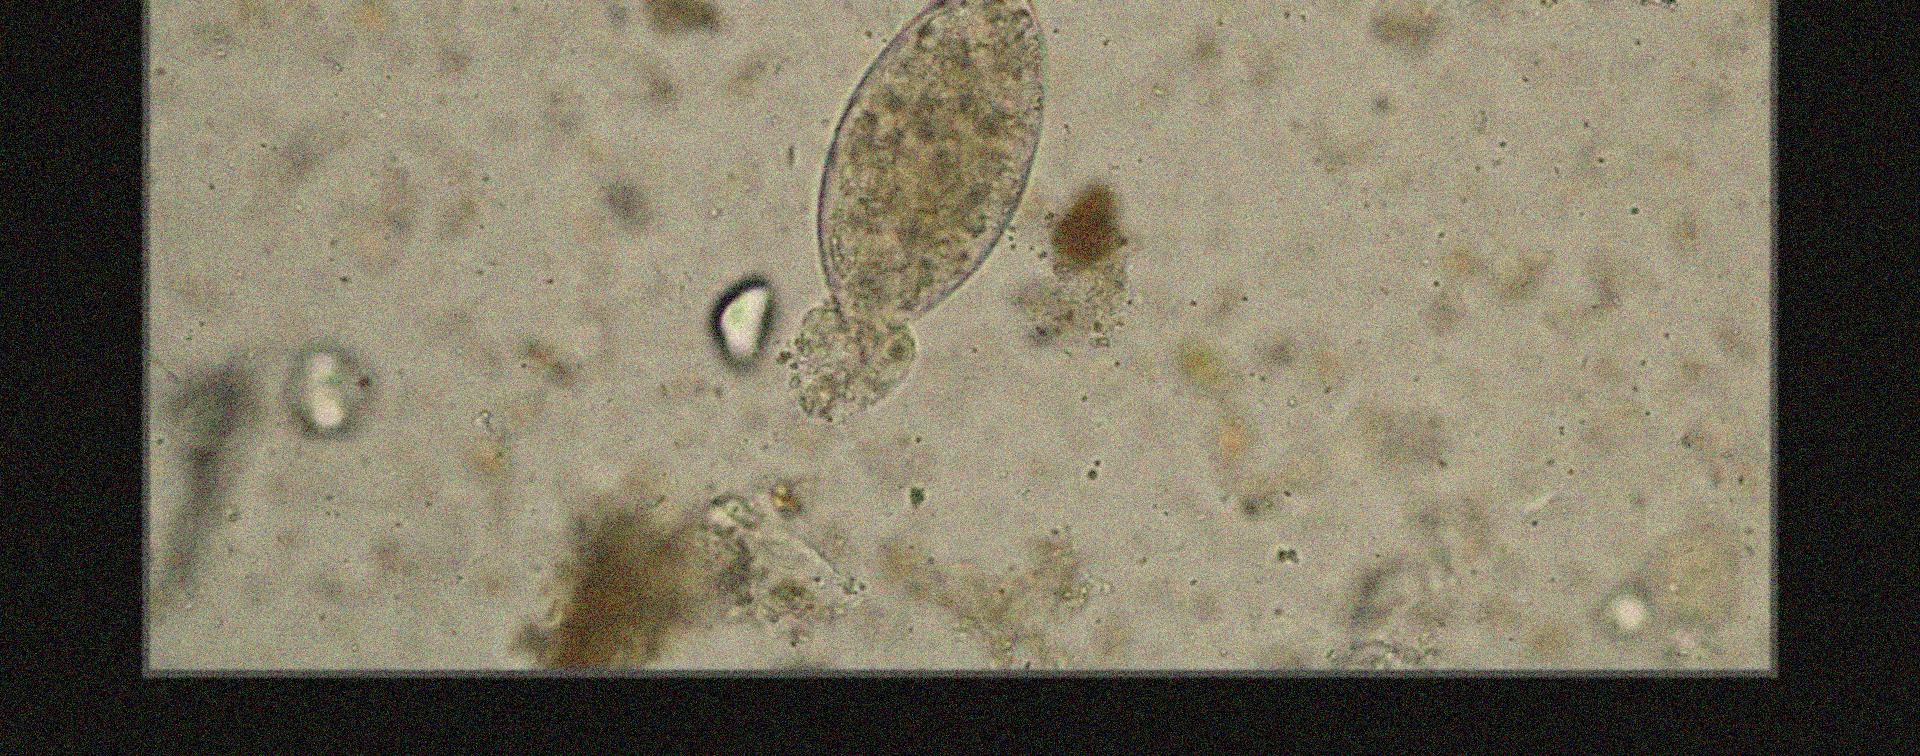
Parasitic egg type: Fasciolopsis buski